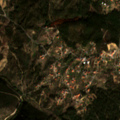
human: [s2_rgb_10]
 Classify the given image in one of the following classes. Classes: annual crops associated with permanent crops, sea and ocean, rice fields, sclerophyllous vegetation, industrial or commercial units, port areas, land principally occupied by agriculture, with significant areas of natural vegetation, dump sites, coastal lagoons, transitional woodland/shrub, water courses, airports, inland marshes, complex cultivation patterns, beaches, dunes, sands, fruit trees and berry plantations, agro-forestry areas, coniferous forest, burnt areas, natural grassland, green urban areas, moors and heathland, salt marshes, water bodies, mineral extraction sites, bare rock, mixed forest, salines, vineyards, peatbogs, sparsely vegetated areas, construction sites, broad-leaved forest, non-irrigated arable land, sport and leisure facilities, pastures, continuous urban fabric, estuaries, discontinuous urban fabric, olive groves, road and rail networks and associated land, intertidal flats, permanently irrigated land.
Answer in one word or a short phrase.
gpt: complex cultivation patterns, land principally occupied by agriculture, with significant areas of natural vegetation, coniferous forest, transitional woodland/shrub